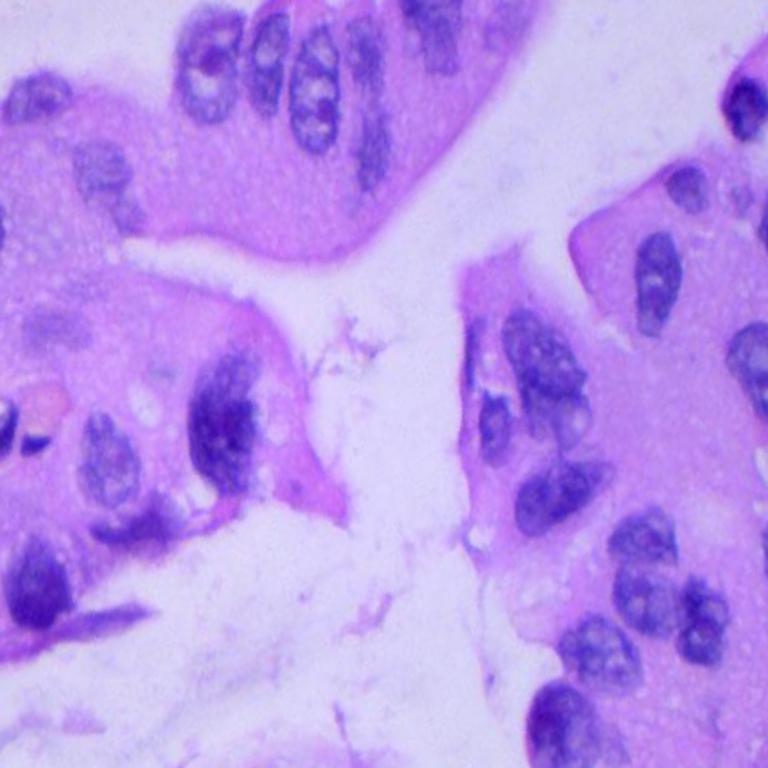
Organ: lung
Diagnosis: adenocarcinomas